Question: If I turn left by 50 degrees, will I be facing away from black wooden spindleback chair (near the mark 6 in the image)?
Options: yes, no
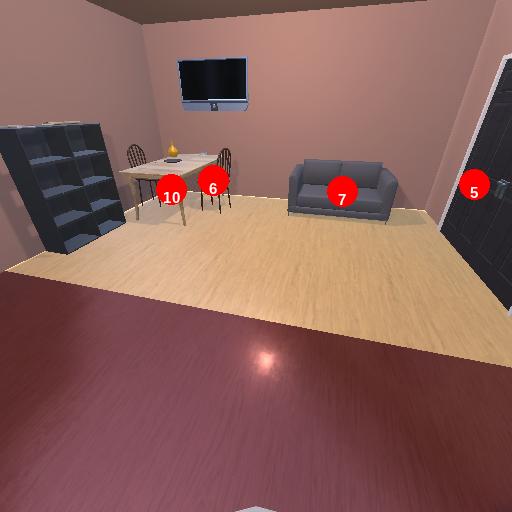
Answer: yes